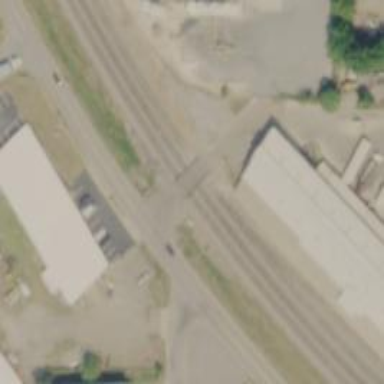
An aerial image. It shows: Railway spur junction.